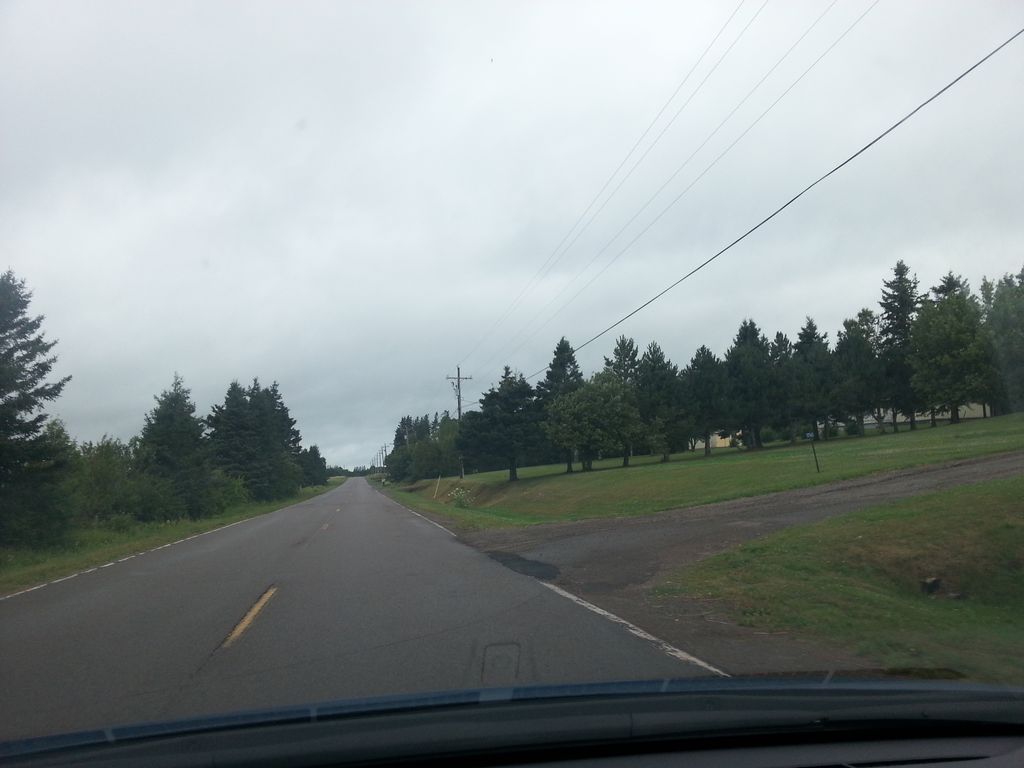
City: charlottetown